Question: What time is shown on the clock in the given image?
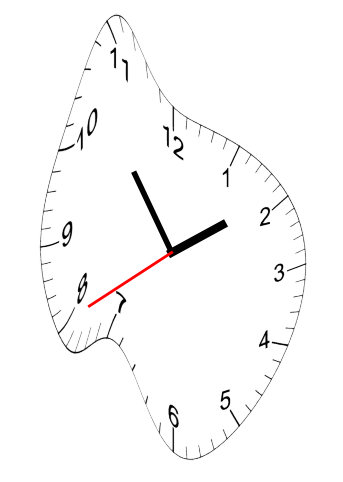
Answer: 01:53:40